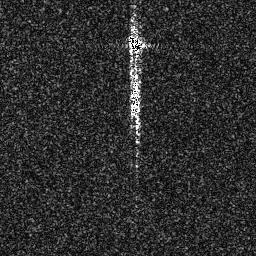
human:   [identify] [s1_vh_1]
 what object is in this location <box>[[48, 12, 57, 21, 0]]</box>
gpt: <ref>1 medium ship at the top</ref>